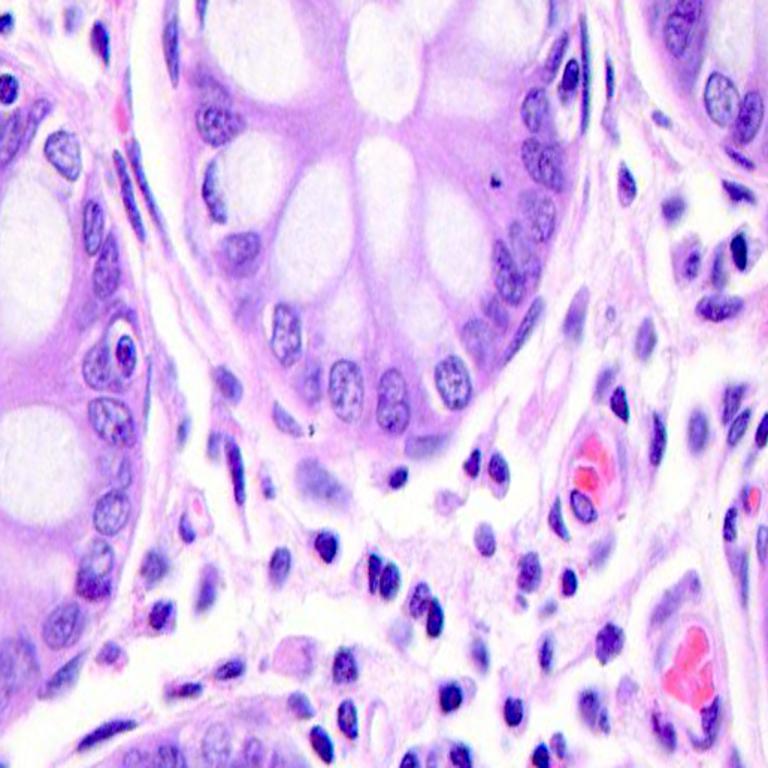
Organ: colon
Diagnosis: benign